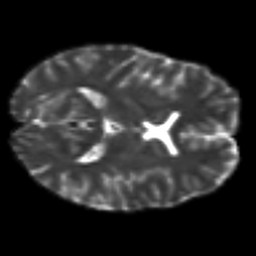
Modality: T2w
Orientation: axial
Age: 23
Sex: female
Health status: ill
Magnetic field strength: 3 T
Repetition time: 8.4 s
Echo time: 0.0926 s